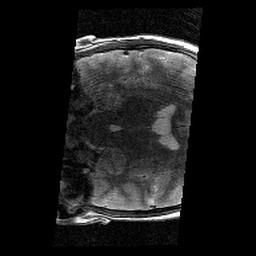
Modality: T2w
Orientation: coronal
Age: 13
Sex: male
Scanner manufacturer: siemens
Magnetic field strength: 3 T
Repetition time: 8.46 s
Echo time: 0.067 s